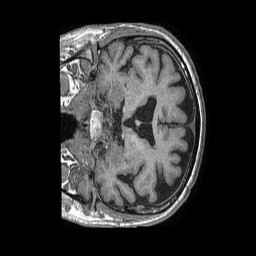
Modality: T1w
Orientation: coronal
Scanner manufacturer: philips
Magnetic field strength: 1.5 T
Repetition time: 0.007638 s
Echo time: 0.003472 s